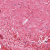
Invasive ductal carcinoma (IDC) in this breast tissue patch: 0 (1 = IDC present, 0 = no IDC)